Question: I am storing images name inside on MySQL database. Everytime I perform an upload, I have it return a link back with the image name attached which then I extract the image name and saved to the database. I have corrections to some critical flaws but I am still facing issues of having blank spaces/ duplicate names inserted into my database even though I have established checkpoints.
How can I avoid duplication/blank spaces of file names?
Is there a better approach in storing names in DB?

Location of image inside webserver:
'''
http://www.example.com/imageupload/uploads/medium/50038dc14afb7.jpg
'''
Link in the browser:
'''
http://www.example.org/imageupload/index.php?i=50038dc14afb7.jpg
'''
PHP
'''
<?
$images = retrieve_images();
insert_images_into_database($images);
function retrieve_images()
{
$images = explode(',', $_POST['i']);
return $images;
}
function insert_images_into_database($images)
{
if(!$images) //There were no images to return
return false;
$db = dbConn::getConnection();
foreach($images as $image)
{
$sql = "INSERT INTO 'urlImage' ('image_name') VALUES ( ? )";
$prepared = $db->prepare($sql);
$prepared->execute(array($image));
}
}
?>
'''
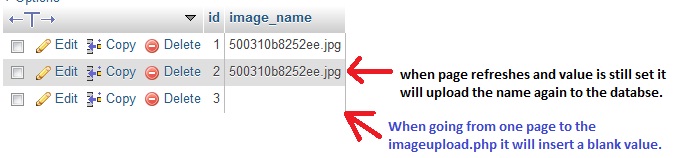
Answer: First, the blank name issue can perharps be fixed by checking '$_POST['i']':
'''
if (!isset($_POST['i'])) {
echo "No image to upload!";
die();
}
'''
Have you tried redirecting after uploading the image?
'''
// When image is uploaded
header("Location: http://example.org/imageupload/index.php");
die();
'''